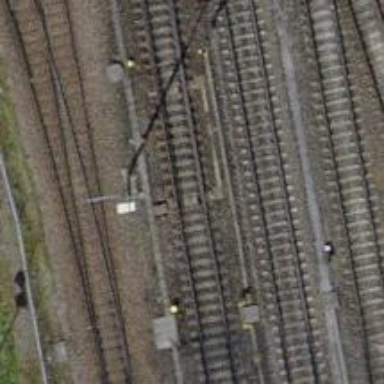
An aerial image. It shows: Railway switch.